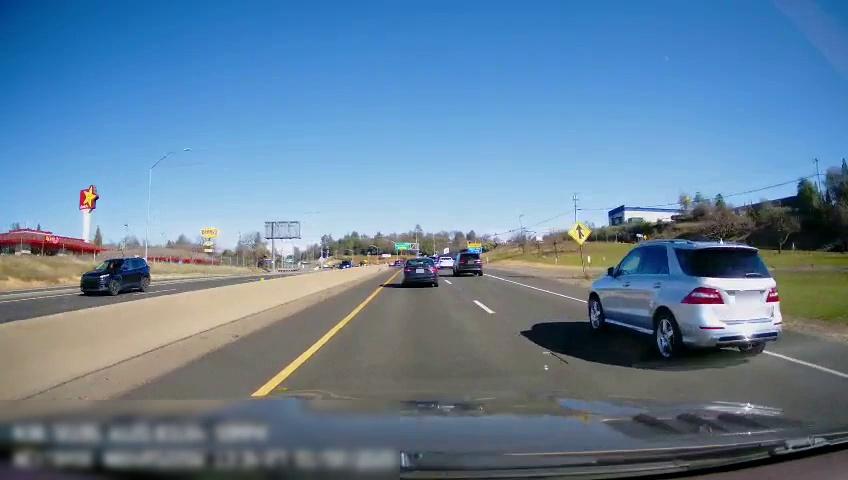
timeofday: Day
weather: Sunny
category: Drivable Space
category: Drivable Space
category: Vehicles | Car
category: Vehicles | Car
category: Vehicles | Car
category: Vehicles | SUV
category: Vehicles | SUV
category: Vehicles | Car
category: Lanes | Current Lane
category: Lanes | Current Lane
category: Lanes | Alternate Lane
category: Lanes | Opposite Lane
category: Lanes | Opposite Lane
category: Traffic | Signs
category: Traffic | Signs
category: Traffic | Signs
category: Traffic | Signs